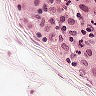
Metastatic tissue present: no